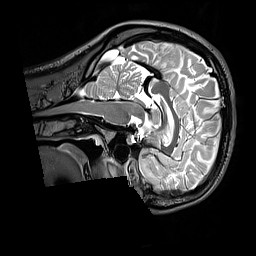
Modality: T2w
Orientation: sagittal
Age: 24
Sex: female
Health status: healthy
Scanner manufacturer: siemens
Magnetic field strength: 3 T
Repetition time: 3.2 s
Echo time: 0.568 s